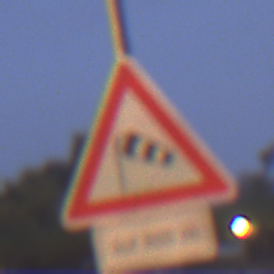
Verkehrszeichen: SeitenwindVonLinks
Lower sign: LaengeEinerStrecke5
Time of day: Night
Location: Outdoor (Urban)
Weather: PartlyCloudy
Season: NotSpecified
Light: Artificial